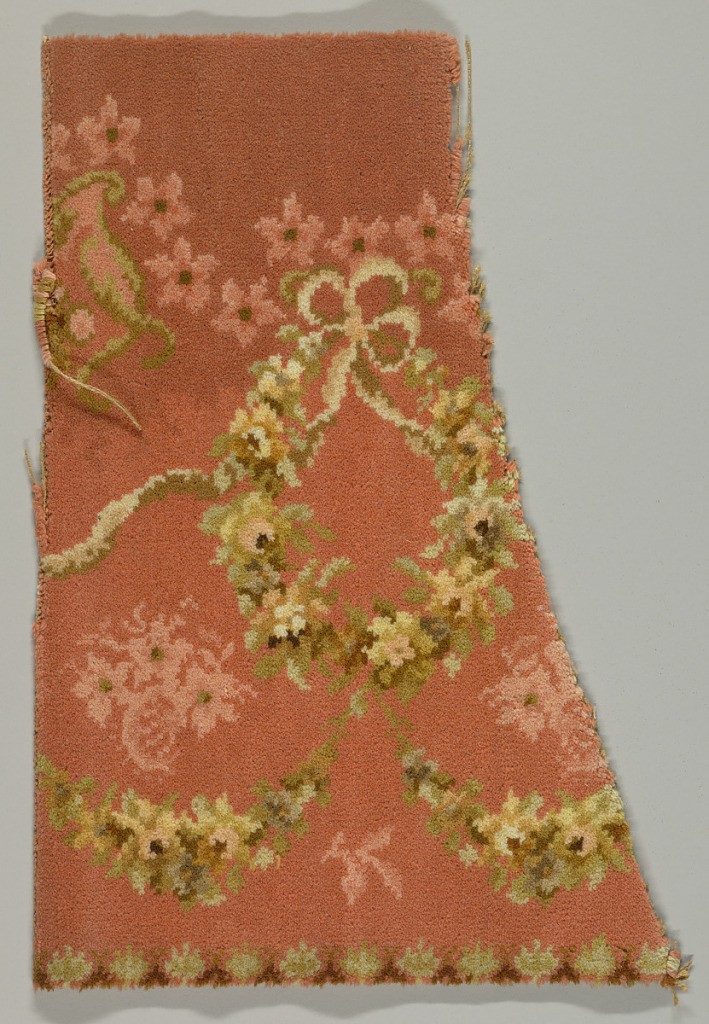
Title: Carpet fragment
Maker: Bigelow Carpet Company, American
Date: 1849–1900
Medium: wool, hemp Technique: cut pile on plain weave ground
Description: Section of field with Louis XVI wreath repeat and section of border. In shades of light brown on pinkish-orange pile.